Interaction volume radius: 5 \u00c5
Interaction volume height: 20 \u00c5
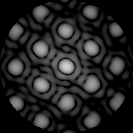
Disorder parameter: 0.1509